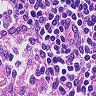
Metastatic tissue present: no